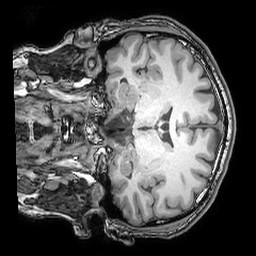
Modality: T1w
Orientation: coronal
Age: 34
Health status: ill
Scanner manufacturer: philips
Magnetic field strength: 3 T
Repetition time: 0.007 s
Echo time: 0.0035 s